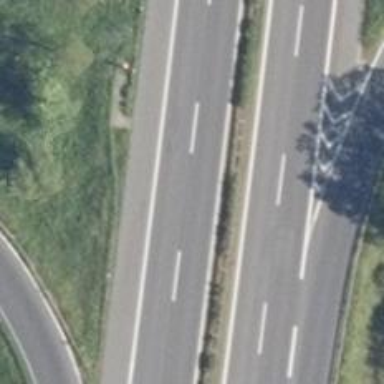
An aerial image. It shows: Asphalt motorway.